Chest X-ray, PA view. Patient: 48 years old, sex F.
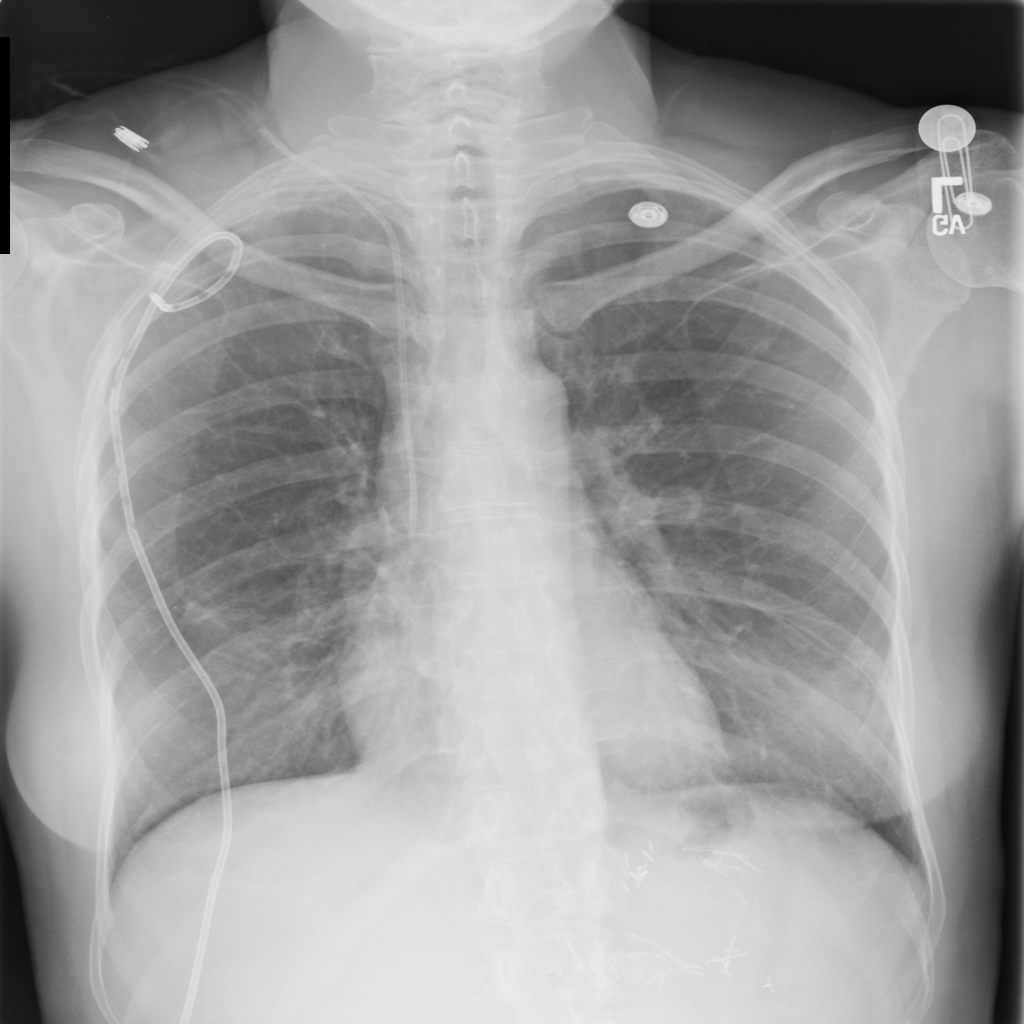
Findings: Pneumothorax